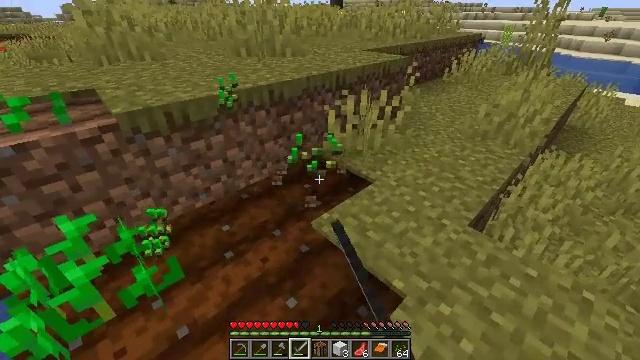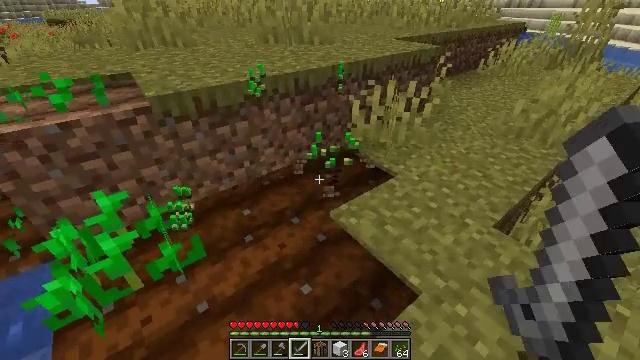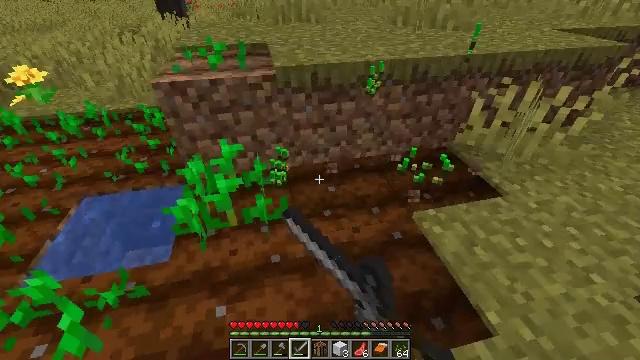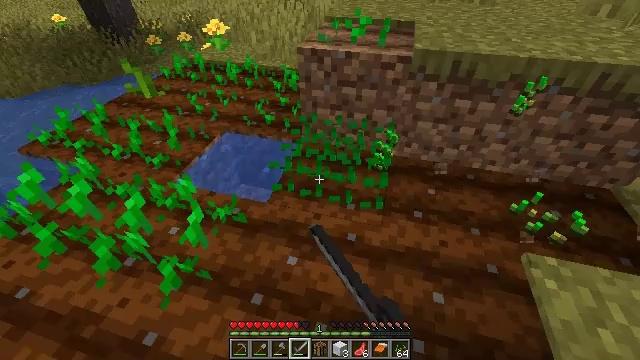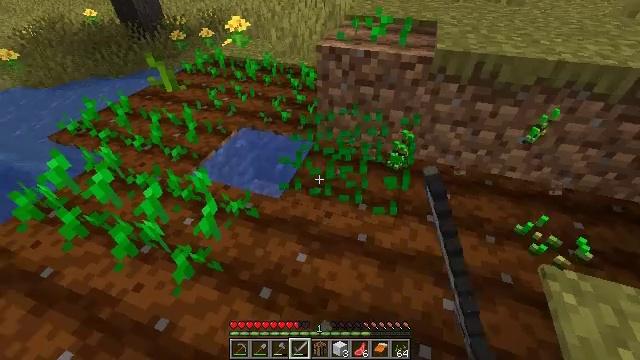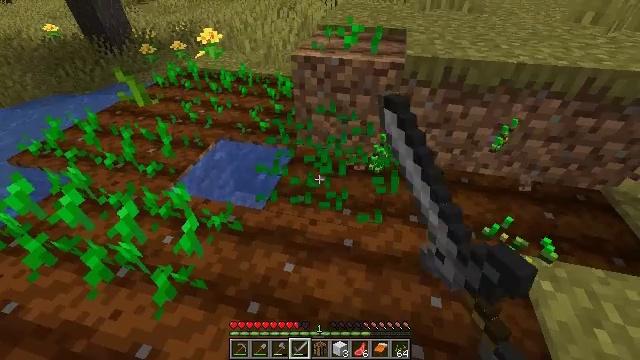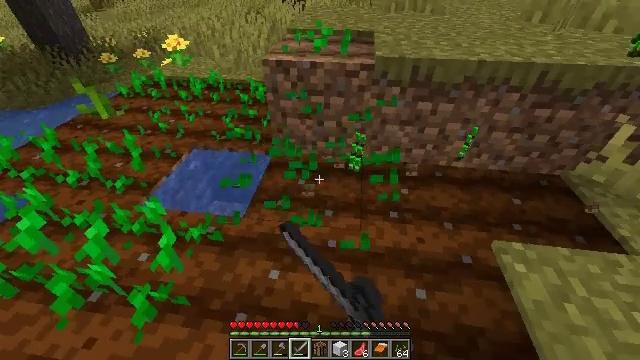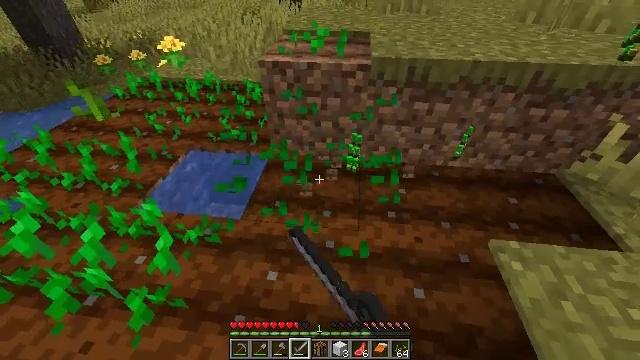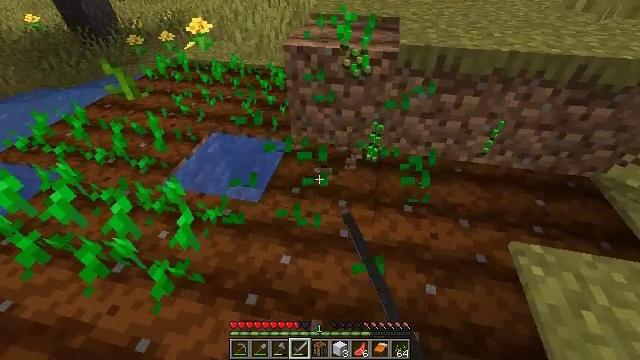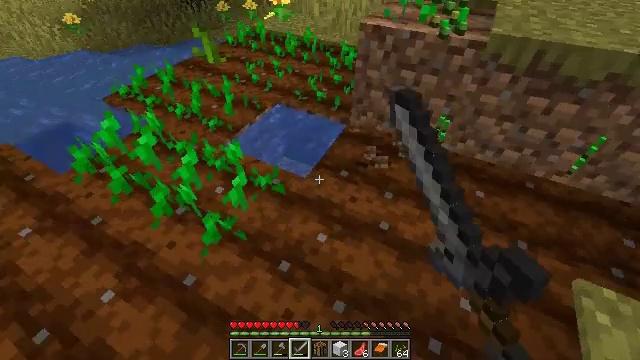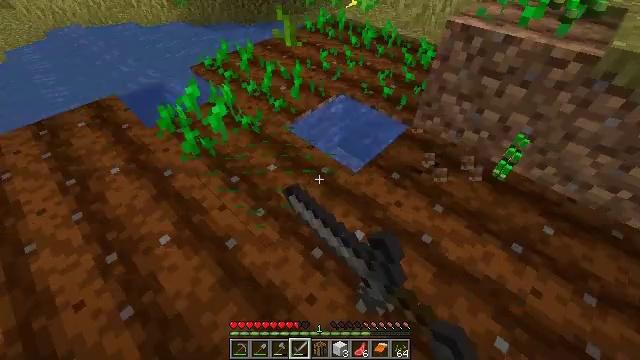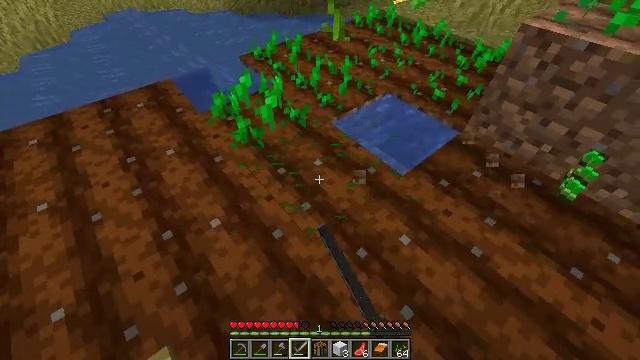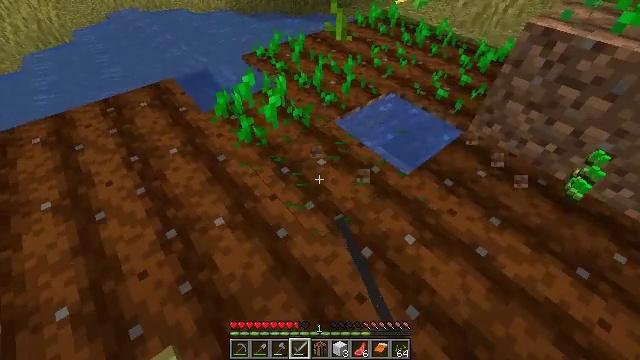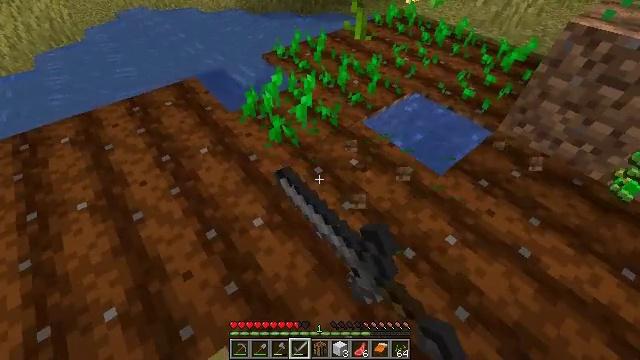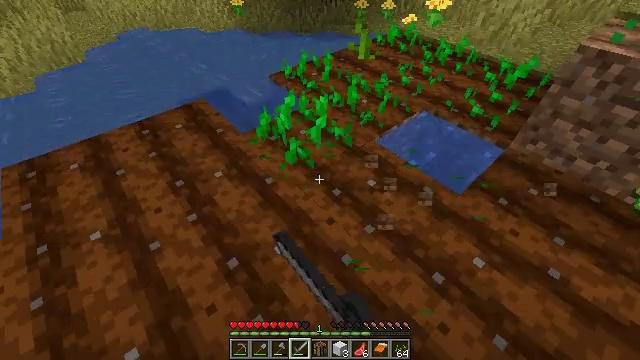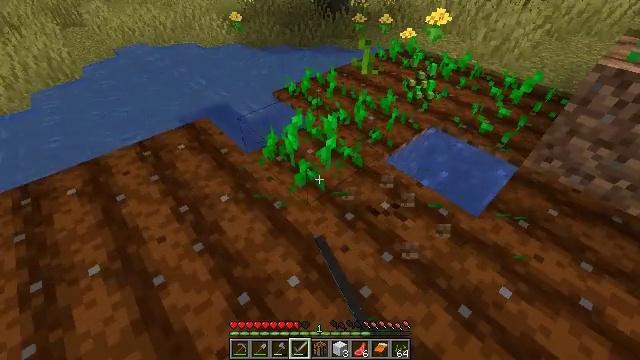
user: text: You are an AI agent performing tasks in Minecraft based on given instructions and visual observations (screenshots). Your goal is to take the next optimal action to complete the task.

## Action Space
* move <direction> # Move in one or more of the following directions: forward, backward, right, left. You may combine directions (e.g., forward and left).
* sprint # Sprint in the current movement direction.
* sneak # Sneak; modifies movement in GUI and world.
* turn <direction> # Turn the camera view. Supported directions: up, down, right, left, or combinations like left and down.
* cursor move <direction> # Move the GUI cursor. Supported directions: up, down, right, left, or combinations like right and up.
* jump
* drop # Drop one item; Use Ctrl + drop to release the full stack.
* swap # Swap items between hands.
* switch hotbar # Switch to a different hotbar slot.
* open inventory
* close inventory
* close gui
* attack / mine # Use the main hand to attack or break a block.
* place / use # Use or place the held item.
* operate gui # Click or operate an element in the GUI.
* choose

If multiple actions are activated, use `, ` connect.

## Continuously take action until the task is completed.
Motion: motion action
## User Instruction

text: Get wheat from the farmland.
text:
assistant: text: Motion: turn left and down, attack / mine
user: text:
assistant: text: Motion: turn left and down, attack / mine
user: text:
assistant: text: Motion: turn left and down, attack / mine
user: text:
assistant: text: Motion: turn left, attack / mine
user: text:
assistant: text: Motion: turn right and up, attack / mine
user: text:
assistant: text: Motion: turn right, attack / mine
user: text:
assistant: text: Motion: attack / mine
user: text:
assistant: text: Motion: turn left and down, attack / mine
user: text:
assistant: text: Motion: turn left and down, attack / mine
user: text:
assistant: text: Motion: move left, turn left and down, attack / mine
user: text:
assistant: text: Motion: move left, turn left and down, attack / mine
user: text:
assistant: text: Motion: move left, attack / mine
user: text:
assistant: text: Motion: move left, attack / mine
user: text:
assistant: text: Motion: move forward and move left, turn right and up, attack / mine
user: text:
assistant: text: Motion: move forward, turn right and up, attack / mine
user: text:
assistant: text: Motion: move forward, turn up, attack / mine
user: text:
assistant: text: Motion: move forward, attack / mine
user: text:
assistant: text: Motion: move forward, turn right, attack / mine
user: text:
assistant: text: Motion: turn right, attack / mine
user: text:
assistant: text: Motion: turn right, attack / mine
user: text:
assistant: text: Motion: turn right, attack / mine
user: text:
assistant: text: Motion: move forward, turn right and up, attack / mine
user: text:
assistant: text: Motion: move forward, attack / mine
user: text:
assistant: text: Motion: move forward, attack / mine
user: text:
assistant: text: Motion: move forward, attack / mine
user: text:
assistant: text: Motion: move forward, turn left and down, attack / mine
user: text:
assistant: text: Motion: turn left, attack / mine
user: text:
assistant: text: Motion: attack / mine
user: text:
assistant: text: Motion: turn right, attack / mine
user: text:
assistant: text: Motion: turn right and up, attack / mine